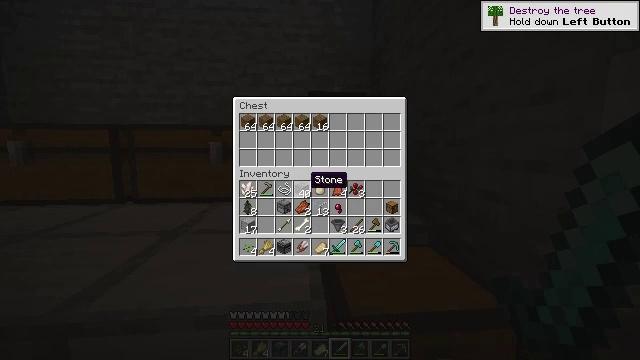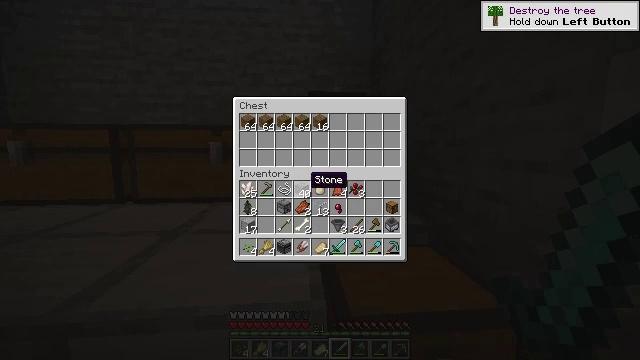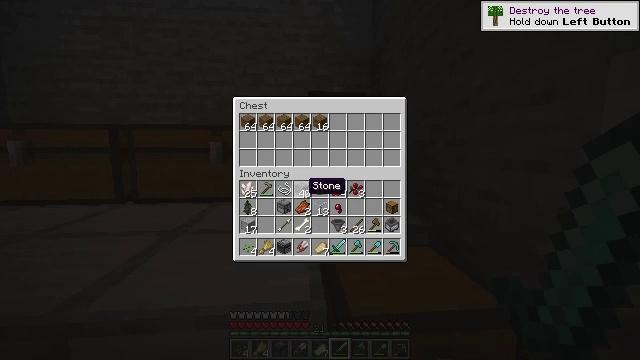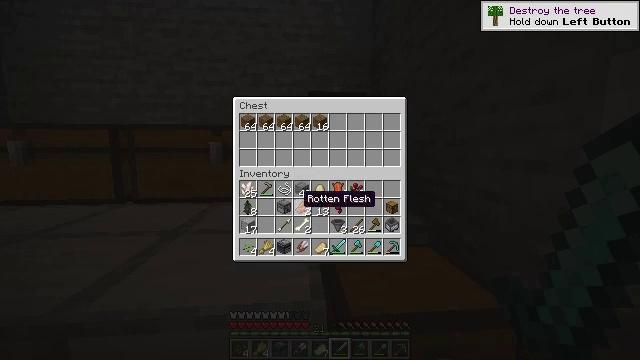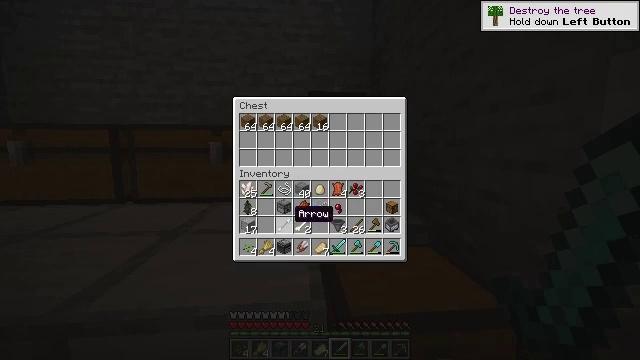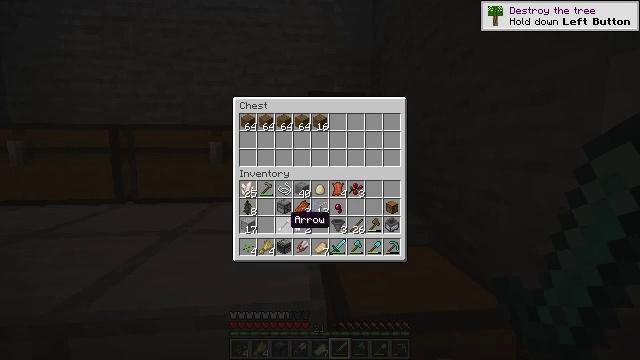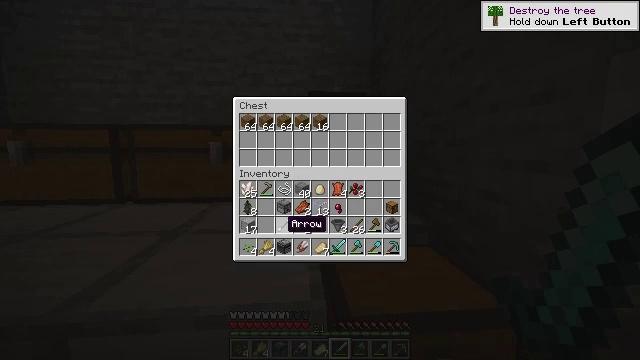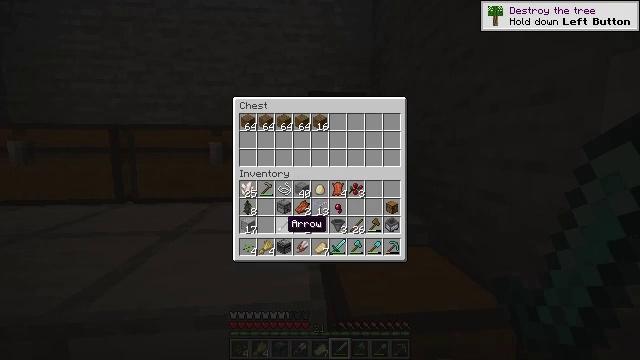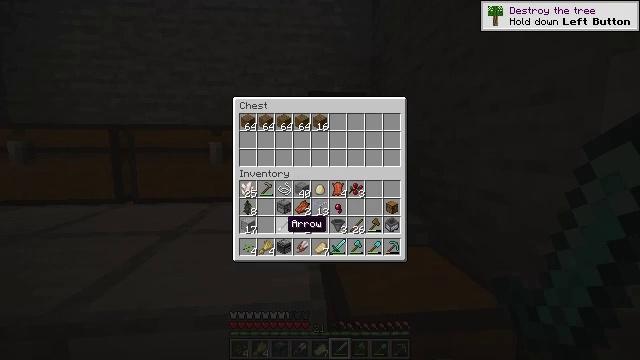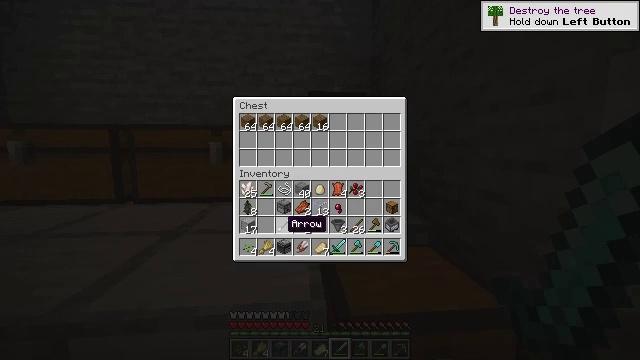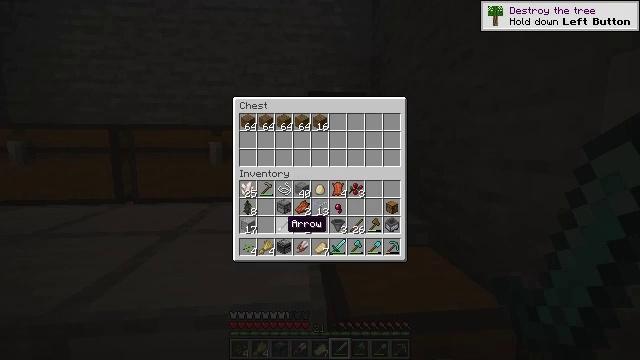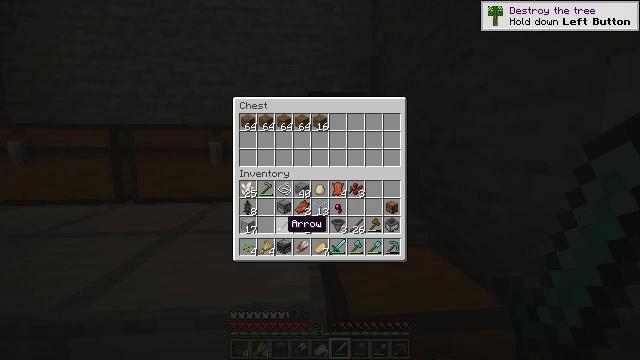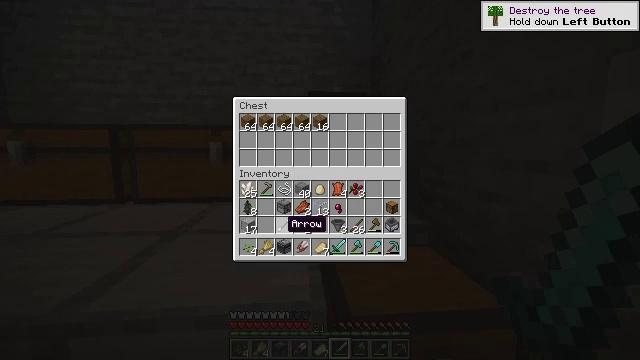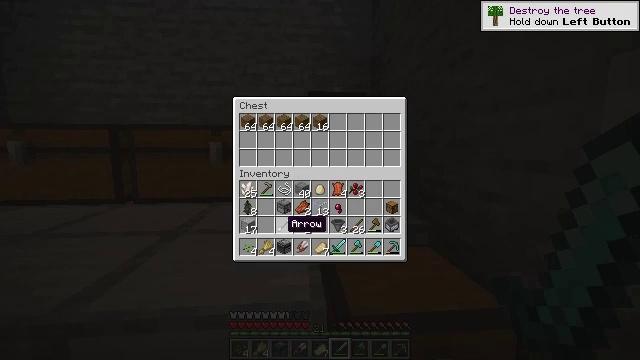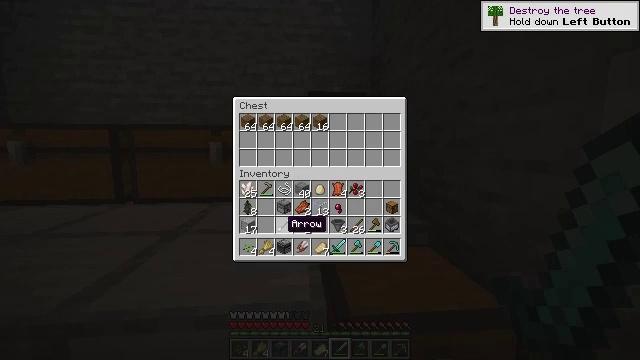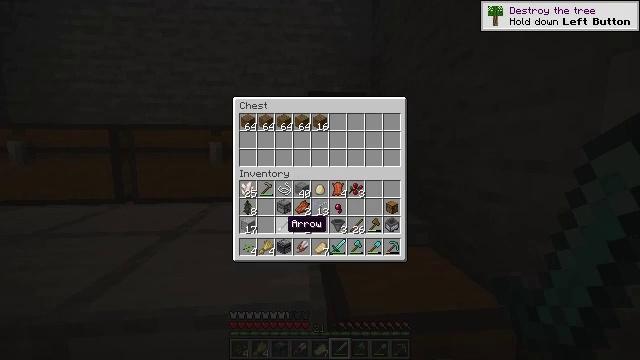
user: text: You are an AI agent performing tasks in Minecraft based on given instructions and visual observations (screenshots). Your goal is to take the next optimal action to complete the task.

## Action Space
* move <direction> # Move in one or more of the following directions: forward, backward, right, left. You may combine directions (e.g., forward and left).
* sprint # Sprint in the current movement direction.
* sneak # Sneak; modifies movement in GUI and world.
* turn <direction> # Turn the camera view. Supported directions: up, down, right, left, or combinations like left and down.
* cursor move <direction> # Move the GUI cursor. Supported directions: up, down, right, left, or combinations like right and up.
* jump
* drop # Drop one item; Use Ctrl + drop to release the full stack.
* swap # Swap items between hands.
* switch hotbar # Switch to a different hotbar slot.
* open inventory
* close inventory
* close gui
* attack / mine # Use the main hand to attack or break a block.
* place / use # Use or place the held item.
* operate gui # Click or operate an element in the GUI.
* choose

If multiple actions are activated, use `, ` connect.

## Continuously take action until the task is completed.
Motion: motion action
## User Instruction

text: craft item air
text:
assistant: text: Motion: sneak
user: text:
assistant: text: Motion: sneak
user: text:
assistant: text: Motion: sneak, turn down
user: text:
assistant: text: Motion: sneak, turn left and down
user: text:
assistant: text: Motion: sneak
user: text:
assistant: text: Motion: sneak
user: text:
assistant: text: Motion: sneak
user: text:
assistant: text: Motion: sneak
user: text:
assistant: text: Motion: sneak
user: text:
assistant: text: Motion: sneak
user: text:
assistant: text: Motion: sneak
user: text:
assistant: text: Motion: sneak
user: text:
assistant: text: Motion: sneak
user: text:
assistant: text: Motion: sneak
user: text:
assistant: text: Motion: sneak
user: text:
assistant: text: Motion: sneak, turn right
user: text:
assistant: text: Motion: sneak
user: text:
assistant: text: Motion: sneak
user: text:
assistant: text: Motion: sneak
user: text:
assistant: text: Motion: sneak
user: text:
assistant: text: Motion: sneak
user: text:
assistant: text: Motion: sneak
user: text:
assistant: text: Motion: sneak
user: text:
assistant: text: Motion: sneak
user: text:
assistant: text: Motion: sneak
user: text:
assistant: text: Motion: sneak
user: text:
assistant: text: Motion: sneak
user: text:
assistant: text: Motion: sneak
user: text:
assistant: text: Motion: sneak
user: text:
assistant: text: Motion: sneak